Question: I have a very simple 'box-shadow' on an header:
'''
h1 {
box-shadow: 0 4px 9px -8px #000000;
color: #D95B43;
height: 1.2em;
margin-top: 0;
font-size: 1.3em;
padding: 10px;
}
'''
But the box-shadow doesn't work on Mobile Safari (iOS 7). In the previous version (and in , in iOS7) it works fine.
Here's a screenshot:

And a <URL>.
How can I solve this problem?
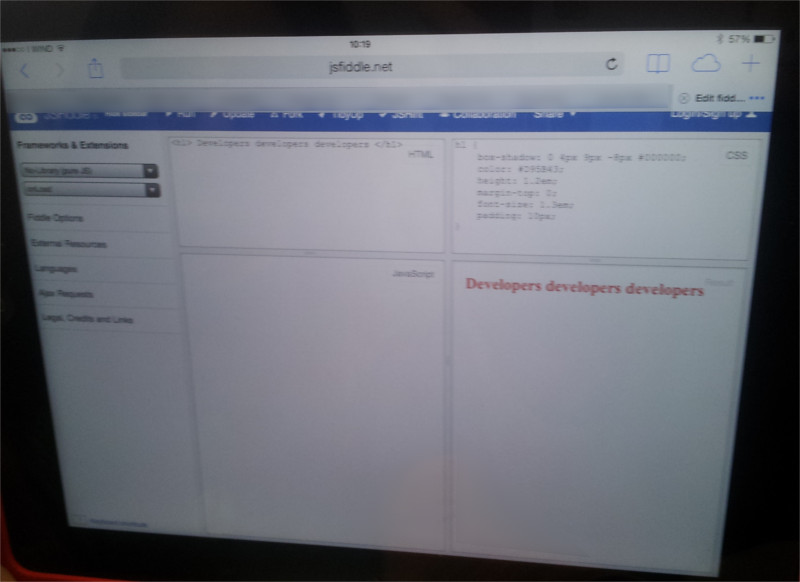
Answer: Adding 'border-radius: 1px' fixed the problem:
'''
h1 {
box-shadow: 0 4px 9px -8px #000000;
border-radius: 1px;
color: #D95B43;
height: 1.2em;
margin-top: 0;
font-size: 1.3em;
padding: 10px;
}
'''
From: <URL> .